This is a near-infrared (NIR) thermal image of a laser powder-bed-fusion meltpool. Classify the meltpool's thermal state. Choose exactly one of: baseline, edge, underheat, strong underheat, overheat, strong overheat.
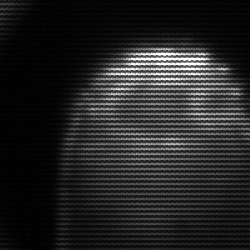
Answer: edge